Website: lowes
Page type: stored-credit-cards
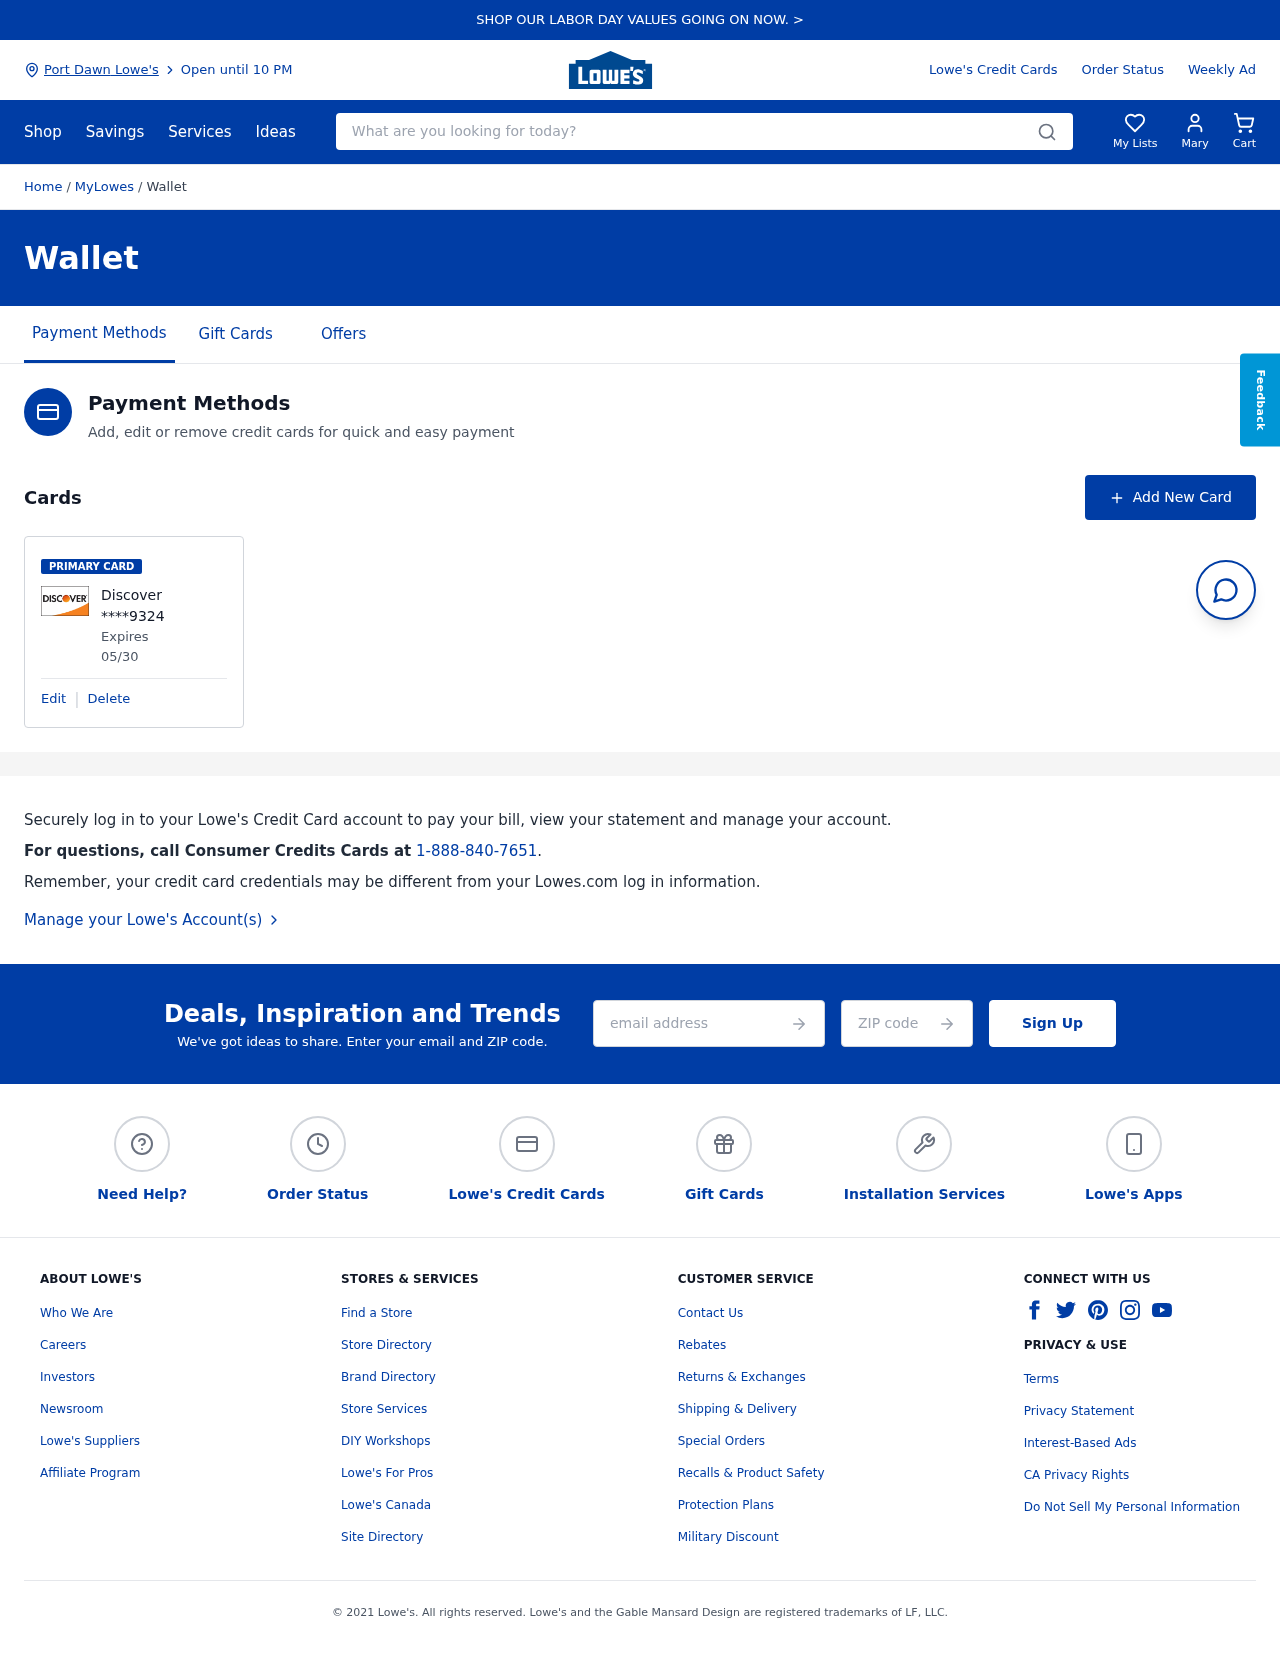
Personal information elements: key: PII_CARD_EXPIRY
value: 05/30
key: PII_CARD_LAST4
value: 9324
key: PII_CARD_TYPE
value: Discover
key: PII_CITY
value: Port Dawn Lowe's
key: PII_EMAIL
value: mary.jackson@yahoo.com
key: PII_FIRSTNAME
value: Mary
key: PII_POSTCODE
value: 38315
Search elements: key: HEADER_SEARCH
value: What are you looking for today?